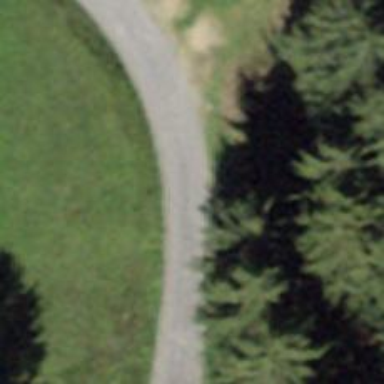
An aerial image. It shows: Unclassified road.